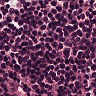
Metastatic tissue present: no